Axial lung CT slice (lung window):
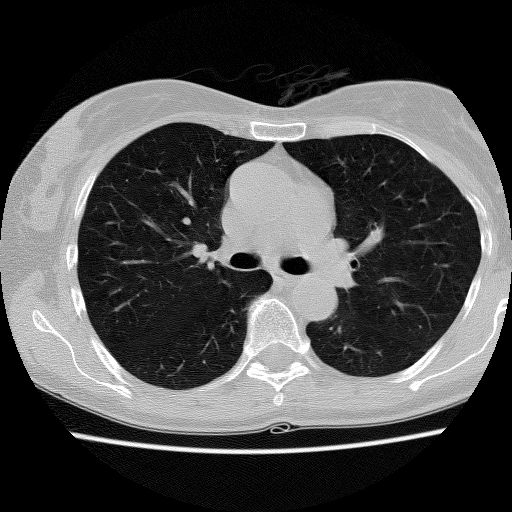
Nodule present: no